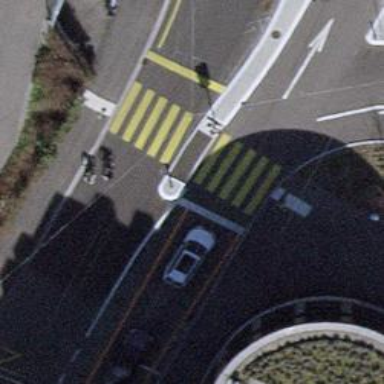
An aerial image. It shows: Traffic calming island.